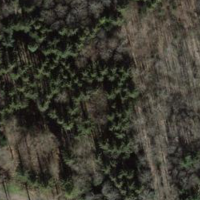
EUNIS habitat code: 44
Species observed at this site:
Sanicula europaea